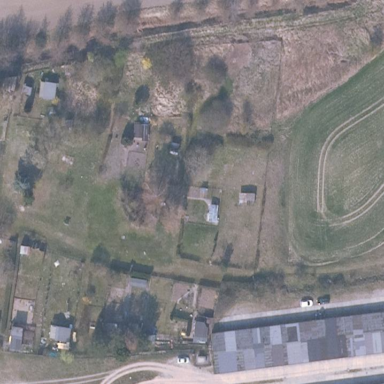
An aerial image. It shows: Area designated for allotments.